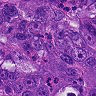
Metastatic tissue present: yes